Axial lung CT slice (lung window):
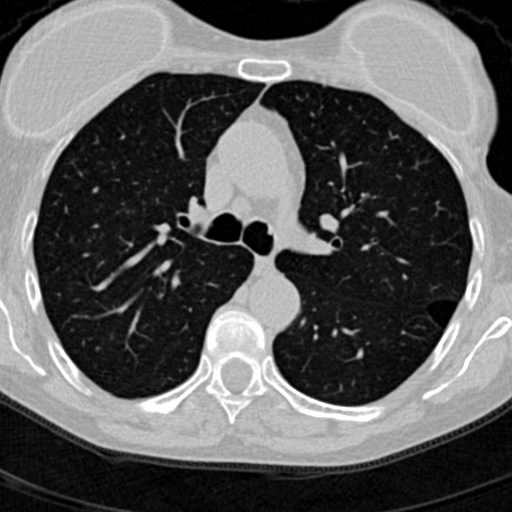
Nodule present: no